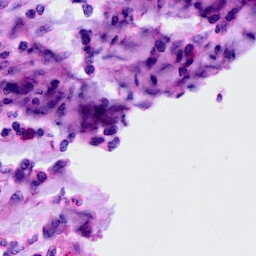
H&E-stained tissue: Cervix